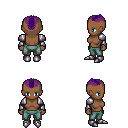
a pixel art fantasy rpg character, female body template, human, dark skin, steel arm armor, teal pants, purple short mohawk hairstyle, metal boots, four views (front, back, left, right), 2x2 character sprite sheet, small pixel art, hard edges, no anti-aliasing